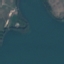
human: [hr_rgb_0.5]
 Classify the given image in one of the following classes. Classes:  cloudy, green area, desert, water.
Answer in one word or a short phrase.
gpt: water